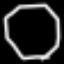
Label: octagon